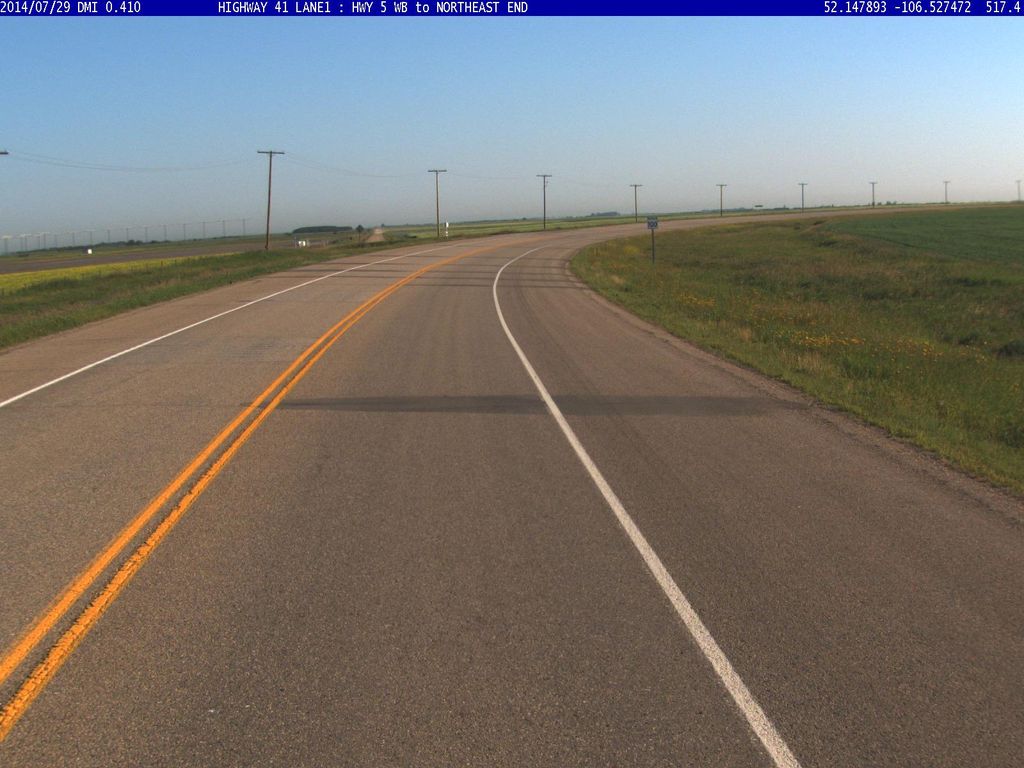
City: saskatoon